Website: home-depot
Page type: review-order
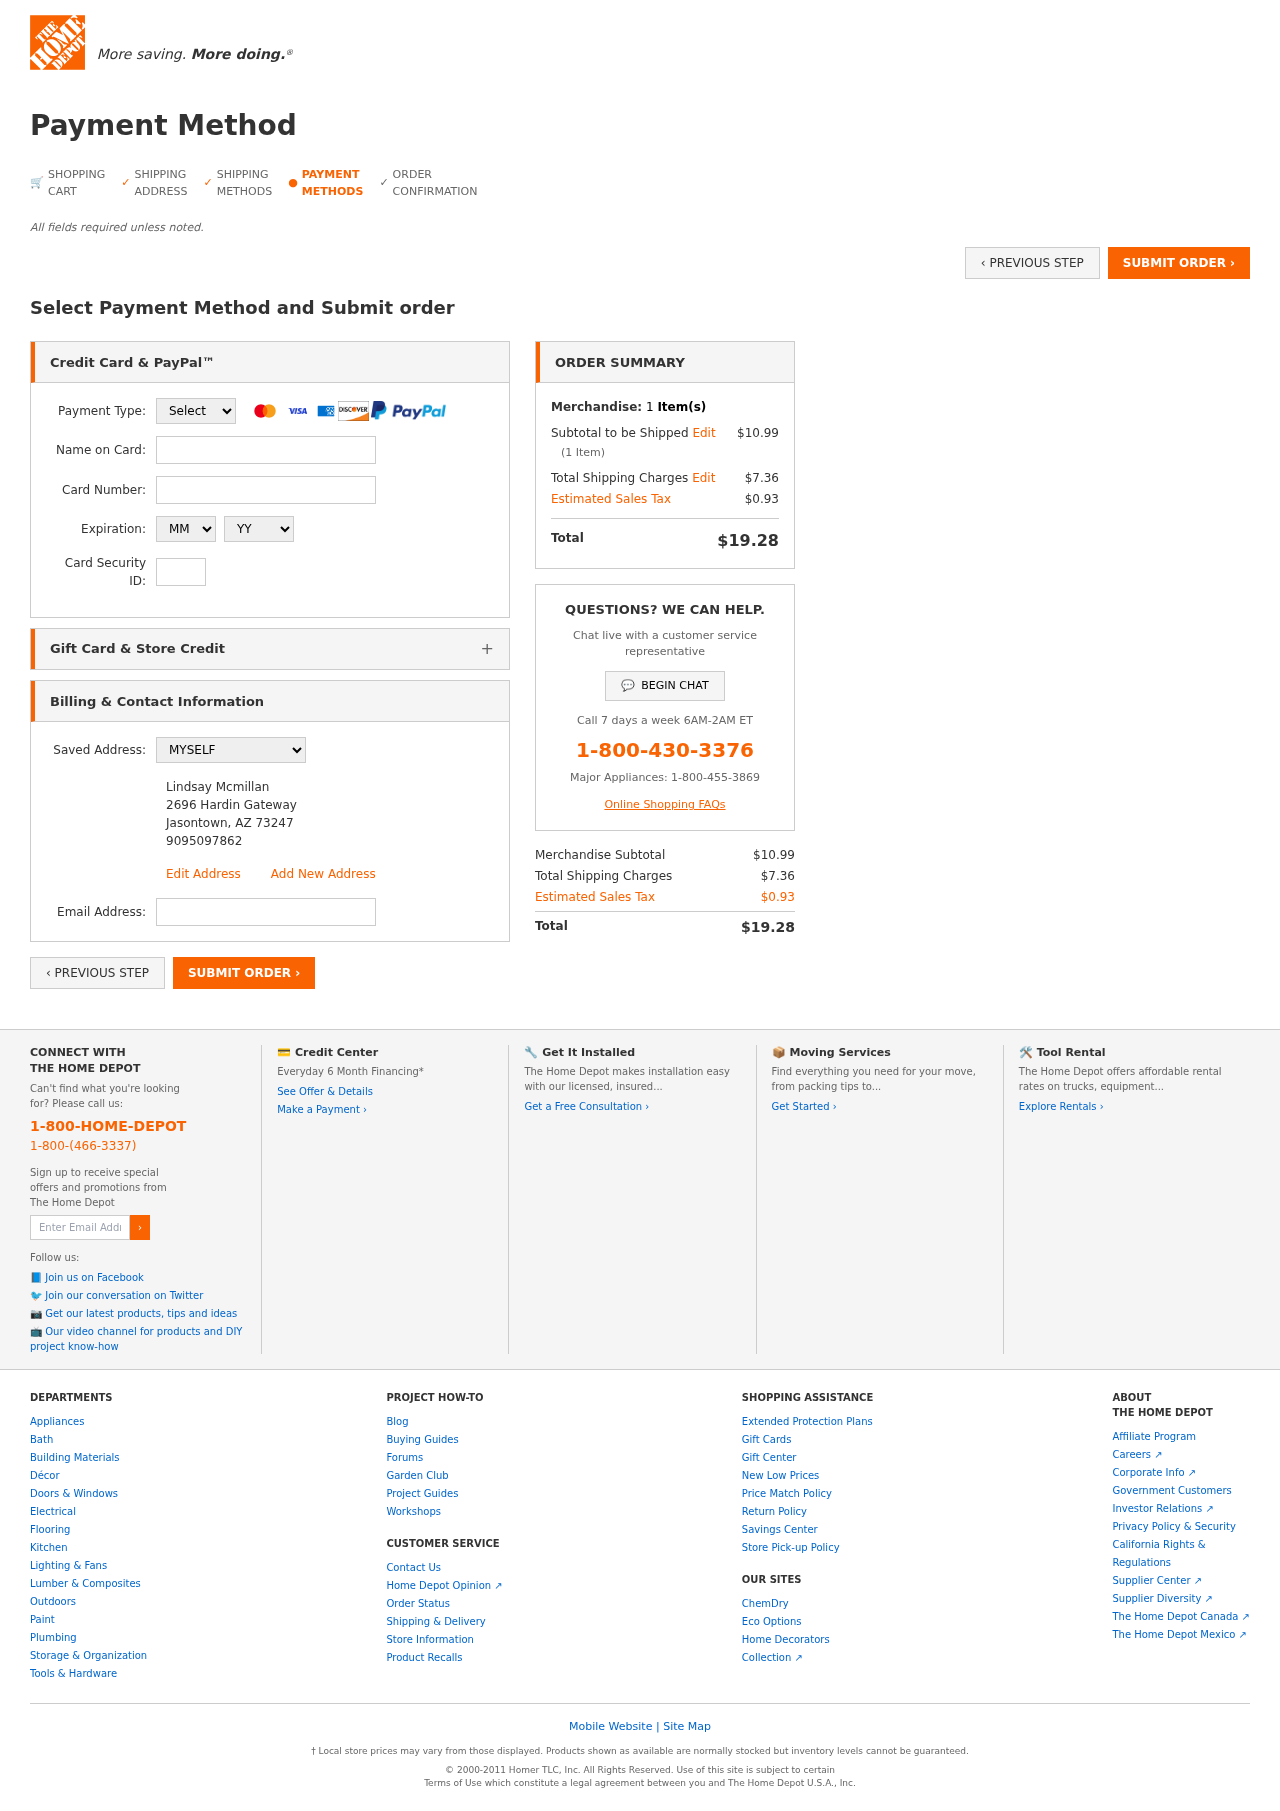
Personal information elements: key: PII_CARD_CVV
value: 6817
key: PII_CARD_EXPIRY_MONTH
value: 08
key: PII_CARD_EXPIRY_YEAR
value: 27
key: PII_CARD_NUMBER
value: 3790 8213 5921 428
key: PII_CARD_TYPE
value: American Express
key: PII_EMAIL
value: lindsaymcmillan@yahoo.com
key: PII_FULLNAME
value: Lindsay Mcmillan
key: PII_FULLNAME2
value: Lindsay Mcmillan
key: PII_STREET
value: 2696 Hardin Gateway
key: PII_CITY2
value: Jasontown
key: PII_STATE_ABBR2
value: AZ
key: PII_POSTCODE
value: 73247
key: PII_POSTCODE_FULL
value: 73247
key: PII_POSTCODE_NUMERIC
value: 73247
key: PII_PHONE2
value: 9095097862
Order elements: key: ORDER_NUM_ITEMS
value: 1
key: ORDER_SUBTOTAL
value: $10.99
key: ORDER_NUM_ITEMS2
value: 1
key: ORDER_SHIPPING_COST
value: $7.36
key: ORDER_TAX
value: $0.93
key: ORDER_TOTAL
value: $19.28
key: ORDER_SUBTOTAL2
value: $10.99
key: ORDER_SHIPPING_COST2
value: $7.36
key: ORDER_TAX2
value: $0.93
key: ORDER_TOTAL2
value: $19.28